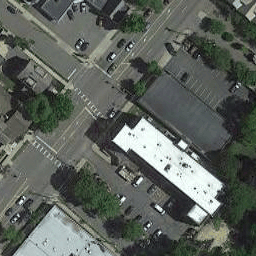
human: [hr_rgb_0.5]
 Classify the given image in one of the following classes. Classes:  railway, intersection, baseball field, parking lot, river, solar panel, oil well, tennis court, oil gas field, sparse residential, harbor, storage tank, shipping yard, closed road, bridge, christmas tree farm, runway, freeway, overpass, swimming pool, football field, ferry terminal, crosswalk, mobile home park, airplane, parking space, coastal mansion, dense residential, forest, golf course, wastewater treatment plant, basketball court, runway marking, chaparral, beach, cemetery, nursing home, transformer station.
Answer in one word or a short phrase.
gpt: nursing home